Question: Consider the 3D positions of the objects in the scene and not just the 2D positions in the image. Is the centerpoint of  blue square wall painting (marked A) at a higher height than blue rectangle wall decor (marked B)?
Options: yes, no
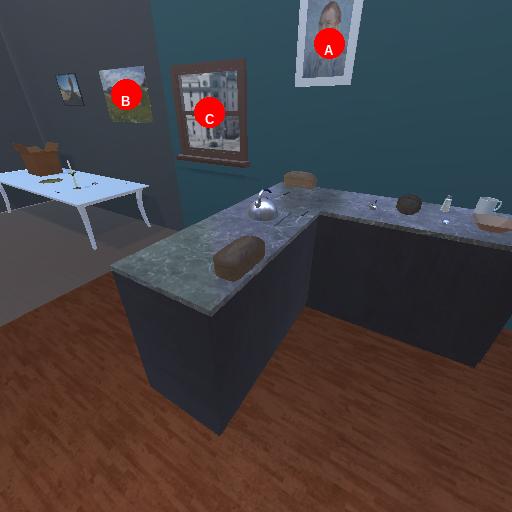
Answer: yes